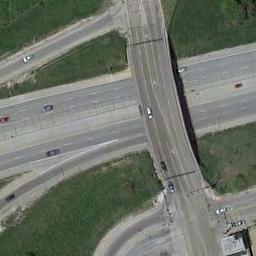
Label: overpass